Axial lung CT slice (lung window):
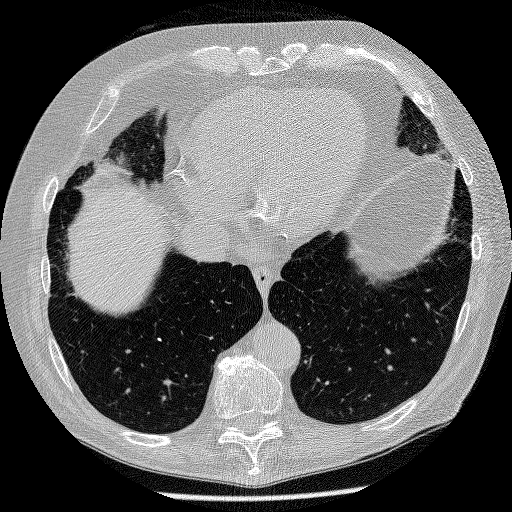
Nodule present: no